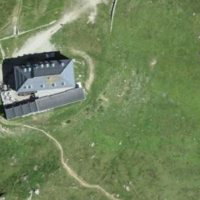
EUNIS habitat code: 23
Species observed at this site:
Oenanthe oenanthe
Pyrrhocorax graculus
Alauda arvensis
Sempervivum montanum
Anthus spinoletta
Phoenicurus ochruros
Arnica montana
Buteo buteo
Motacilla alba